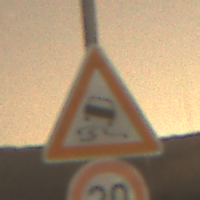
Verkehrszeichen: SchleuderOderRutschgefahr
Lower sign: Geschwindigkeit30
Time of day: Night
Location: Outdoor (Suburban)
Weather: Clear
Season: NotSpecified
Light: Artificial